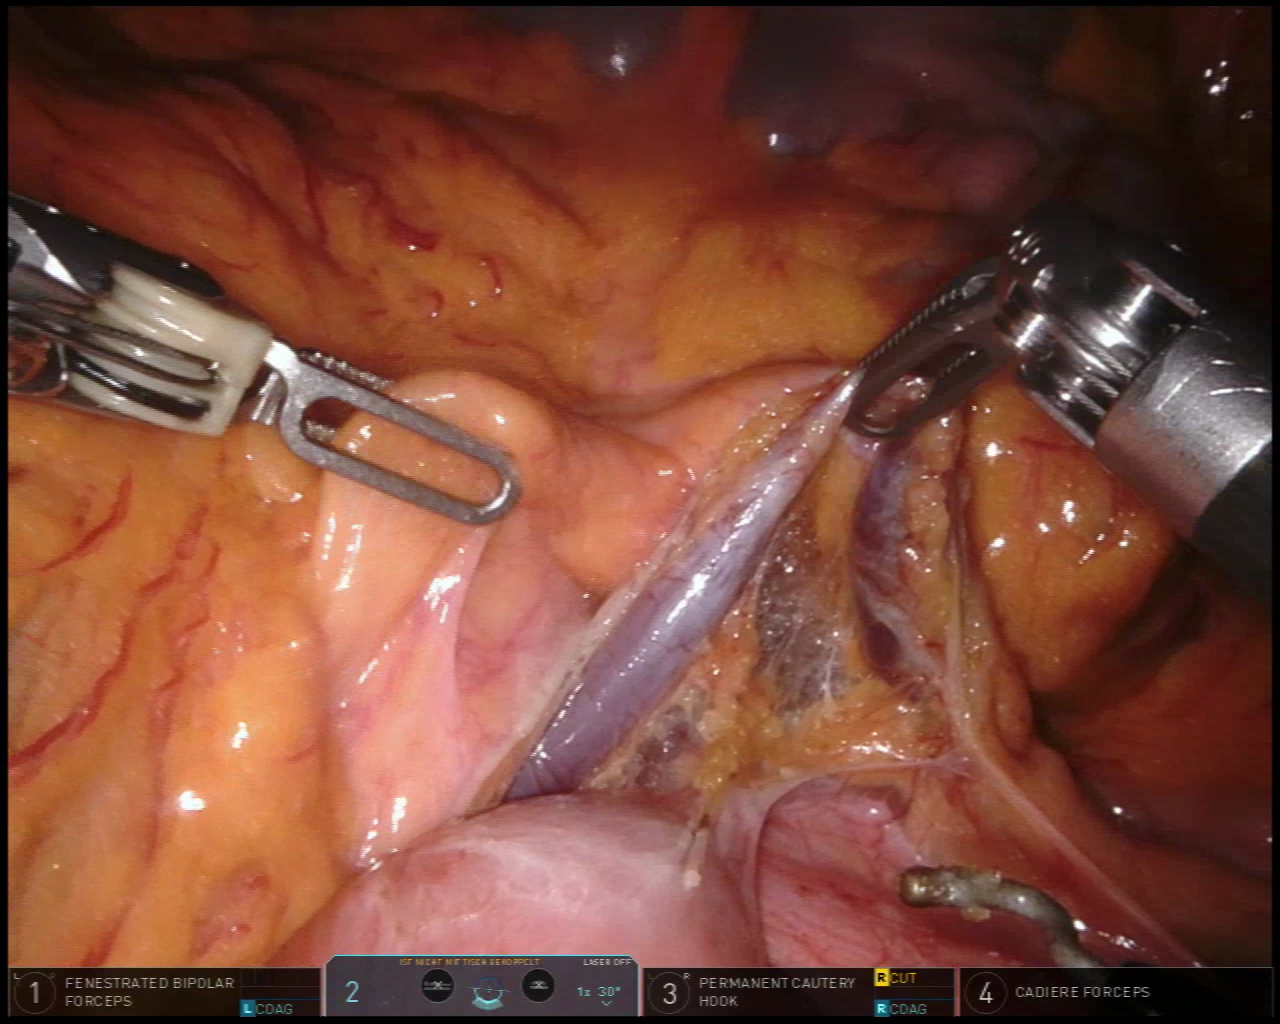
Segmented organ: intestinal_veins
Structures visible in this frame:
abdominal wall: no
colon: yes
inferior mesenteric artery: no
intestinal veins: yes
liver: no
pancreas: no
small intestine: yes
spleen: no
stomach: no
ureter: no
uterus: no
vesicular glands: no